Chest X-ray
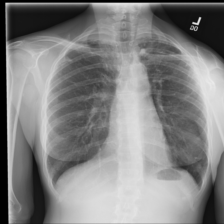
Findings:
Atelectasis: negative
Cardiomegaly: negative
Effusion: negative
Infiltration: negative
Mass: negative
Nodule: negative
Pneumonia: negative
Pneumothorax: negative
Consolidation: negative
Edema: negative
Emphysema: negative
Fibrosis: negative
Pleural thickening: positive
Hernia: negative